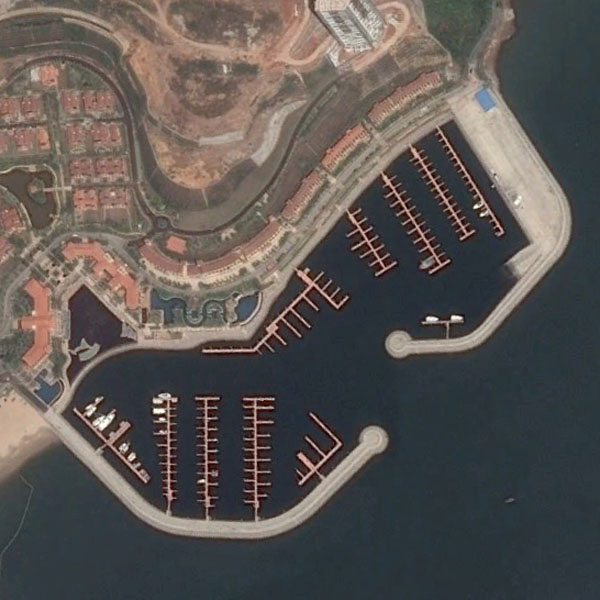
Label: Port